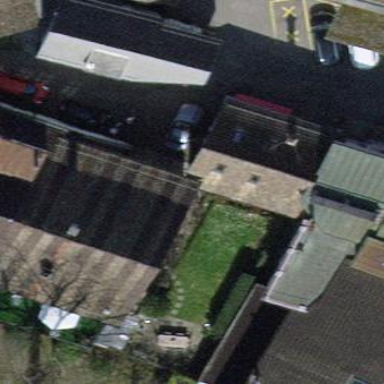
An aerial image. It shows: Gabled building with brown roof oriented across.